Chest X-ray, PA view. Patient: 61 years old, sex M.
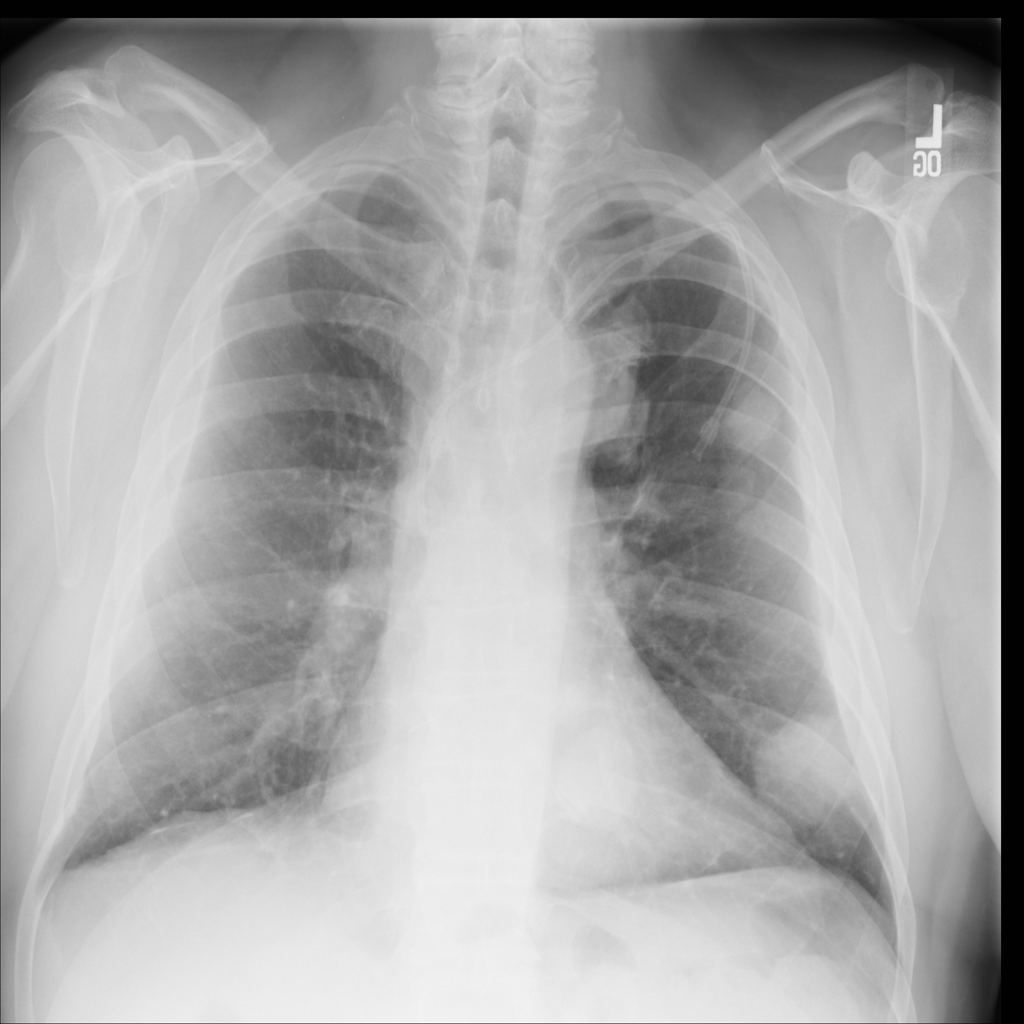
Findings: Mass, Pleural_Thickening